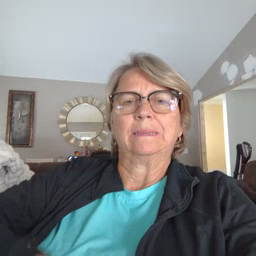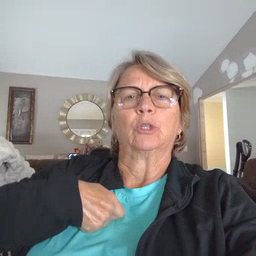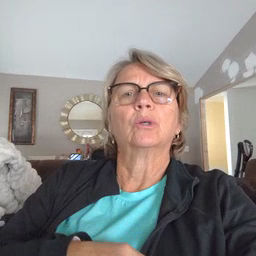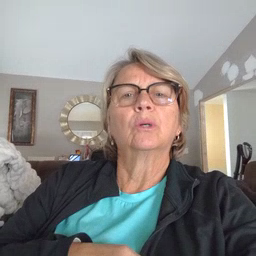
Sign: zipper